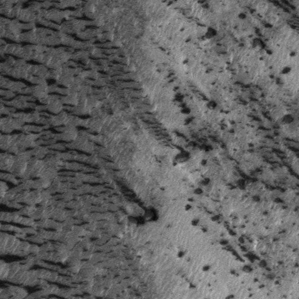
Label: frost